Question: Is there anyway to have a datagridview with multiple column headers?
For example Have a column header in the top it normally is and then have one in the middle of the table aswell?

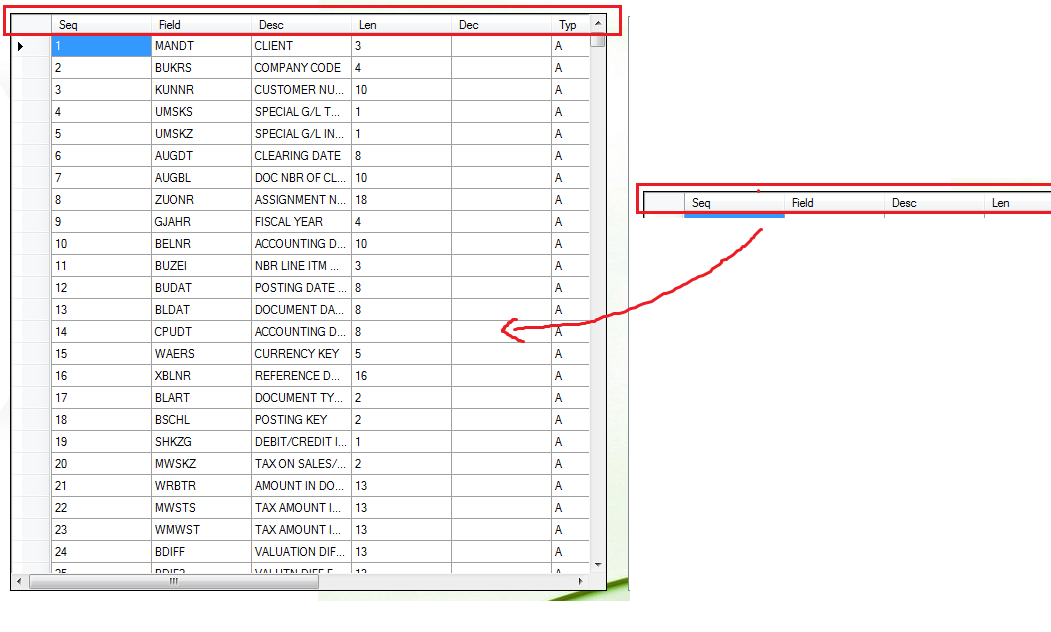
Answer: The answer is
# No
But the question is, what's your question? If you're trying to freeze the header row, in order to facilitate scrolling through data grid, then then answer is, yes you can. See <URL>.
Also, if you want to nest header columns (column groups), then the answer is again, yes you can. See <URL>.
And at last if you do need to have tow header columns in grid, then you have to create a custom control.